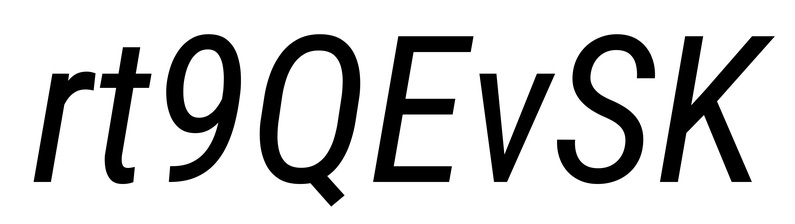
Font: Roboto-Italic_Condensed_Italic